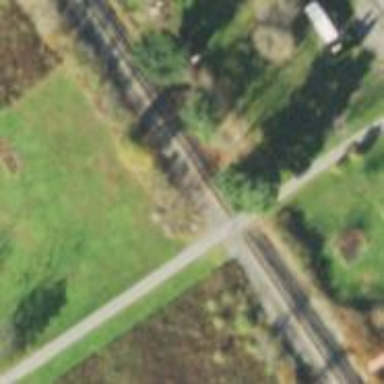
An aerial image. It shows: Railway level crossing.